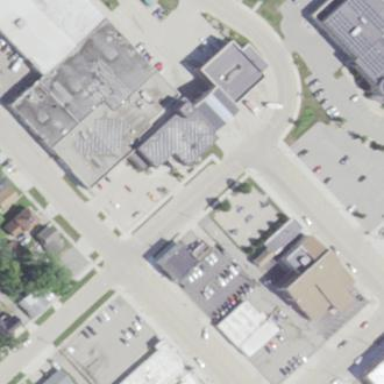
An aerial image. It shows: Commercial building that serves as both fire station and ambulance station.